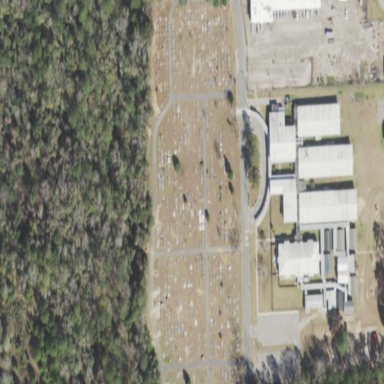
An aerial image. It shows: Cemetery.